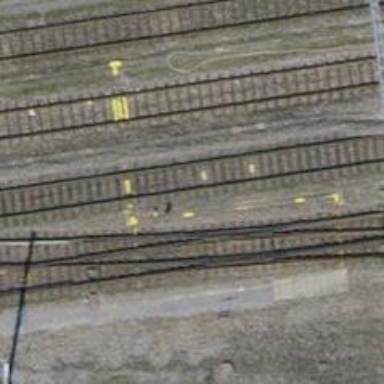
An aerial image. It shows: Single railway track with electrified contact line.